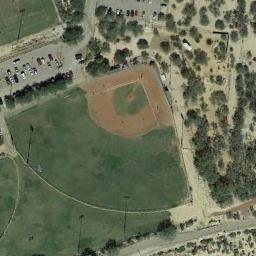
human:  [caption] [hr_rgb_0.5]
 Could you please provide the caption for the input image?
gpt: A baseball diamond on the lawn with some trees and a parking lot beside .

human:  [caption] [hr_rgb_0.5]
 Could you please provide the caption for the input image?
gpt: There is a baseball diamond and many cars covered with trees .

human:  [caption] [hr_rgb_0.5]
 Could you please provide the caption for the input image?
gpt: There is a baseball diamond in the wasteland next to the parking lot .

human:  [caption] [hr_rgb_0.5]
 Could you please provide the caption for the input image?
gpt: The picture shows three baseball fields and a row of black houses .

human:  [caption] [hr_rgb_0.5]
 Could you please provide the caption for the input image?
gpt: Many trees are beside the baseball diamond .